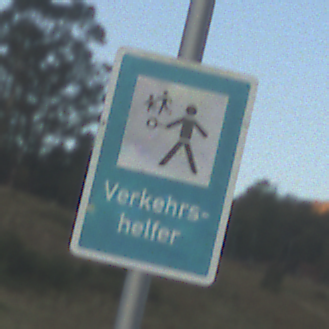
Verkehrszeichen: Verkehrshelfer
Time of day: SunriseSunset
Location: Outdoor (RoadRail)
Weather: PartlyCloudy
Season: NotSpecified
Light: Natural